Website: home-depot
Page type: account-selection
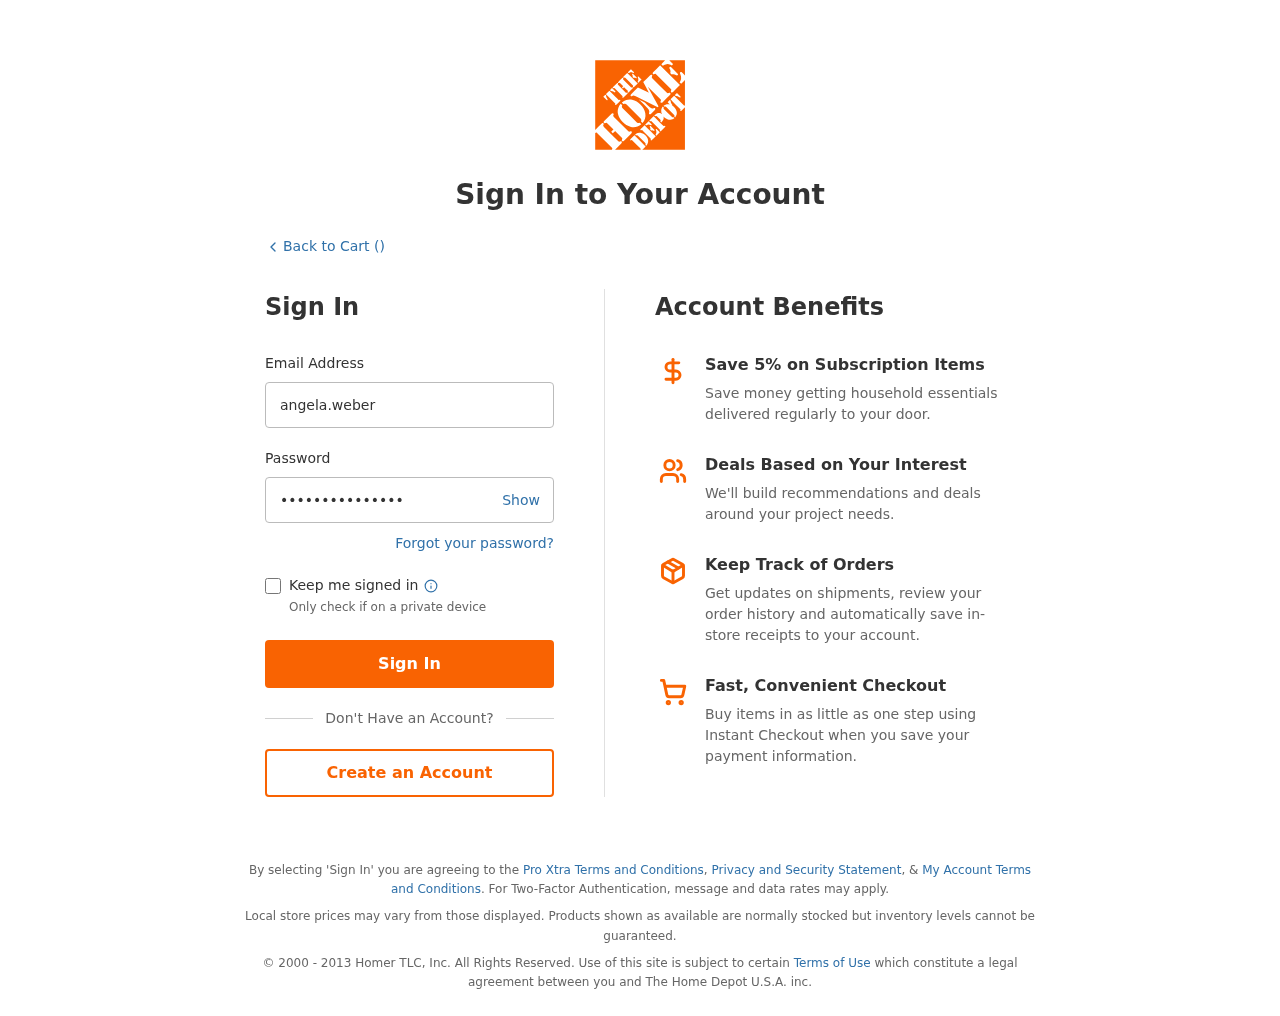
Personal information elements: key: PII_LOGIN_USERNAME
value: angela.weber